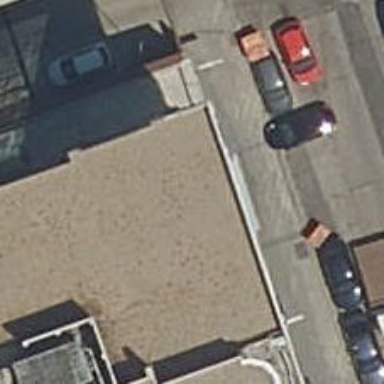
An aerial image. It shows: Car repair shop.